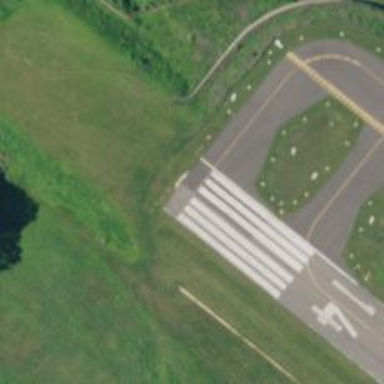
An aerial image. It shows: Runway surface made of asphalt at airport.